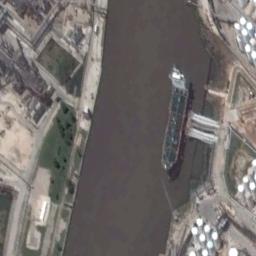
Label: ship